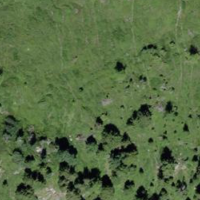
EUNIS habitat code: 26
Species observed at this site:
Corvus corone
Turdus philomelos
Dendrocopos major
Turdus viscivorus
Buteo buteo
Prunella collaris
Spinus spinus
Lagopus muta
Phylloscopus collybita
Erithacus rubecula
Pica pica
Phoenicurus ochruros
Sitta europaea
Nucifraga caryocatactes
Garrulus glandarius
Picus viridis
Corvus corax
Periparus ater
Cyanistes caeruleus
Lophophanes cristatus
Troglodytes troglodytes
Pyrrhula pyrrhula
Passer domesticus
Fringilla coelebs
Carduelis carduelis
Turdus merula
Emberiza cia
Parus major
Turdus pilaris
Regulus regulus
Cinclus cinclus
Pyrrhocorax graculus
Aquila chrysaetos